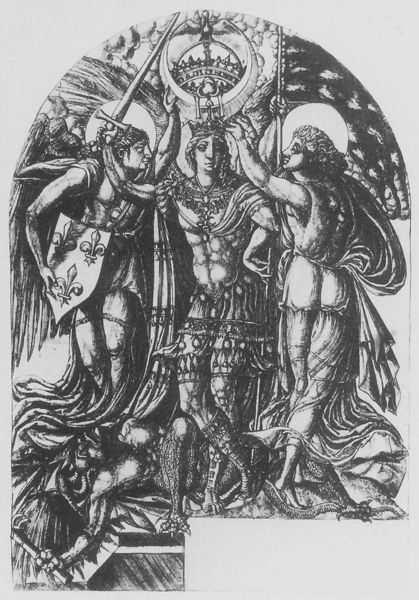
Titel: Heinrich II. als Hl. Michael
Künstler: Jean Duvet
Schlagwörter: flügel, himmel, mann, weiß, menschen, frankreich, frau, männer, rücken, schwarz, zeichnung, tücher, drei, krone, rund, engel, schwanz, bogen, flagge, kette, grafik, könig, soldaten, strümpfe, schild, druck, jungfrau, mondsichel, stich, schwarzweiß, schwert, schwerter, stiefel, lilie, ritter, rüstung, wappen, heiligenschein, teufel, krönung, lilien, drache, sankt georg, jeanne, lilienwappen, schwert#, d'arc, teifel, adlersfuß, sankt geort, klrone